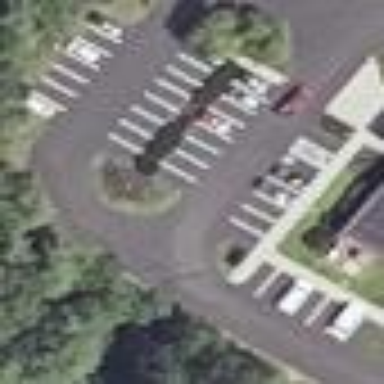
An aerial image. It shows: Parking area with asphalt surface.